五年级 · 立体几何学
（2021 秋・如东县期末）如图长方体是用棱长 1 厘米的小正方体摆成的, 这个长方体的表面积是 ( ) 平方厘米。

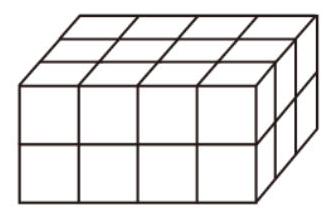
A. 24
B. 26
C. 40
D. 52

答案: D
解析: 解 $(4 \times 3+4 \times 2+3 \times 2) \times 2$

$=(12+8+6) \times 2$

$=26 \times 2$

$=52$ (平方厘米)

答: 这个长方体的表面积是 52 平方厘米。

故选: $D$ 。